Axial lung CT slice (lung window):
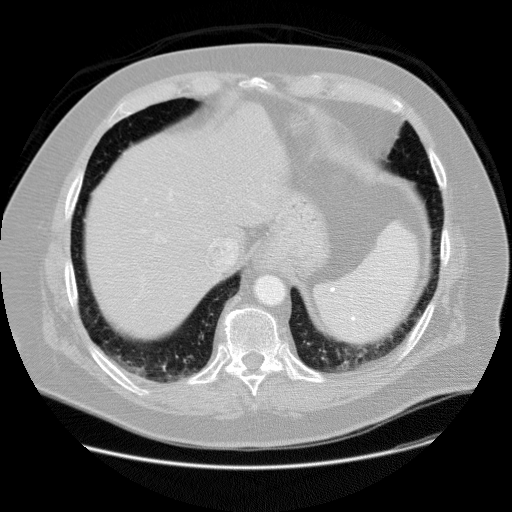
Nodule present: no